Question: I am working with Xamarin Forms creating both Android and iOS application. I have tabbed page - at Android tabbed page is being shown at top and when I have a lot of tabs, not all of them are being shown, but they can be slided in horizontal direction.
At iOS when I have more than 5 tabs, then there is a "more button" created, that I can open and see rest of tabs.
How to delete "more" button when have more than 5 tabs at iOS tabbed page and put slideable tabs (similar to android) ?

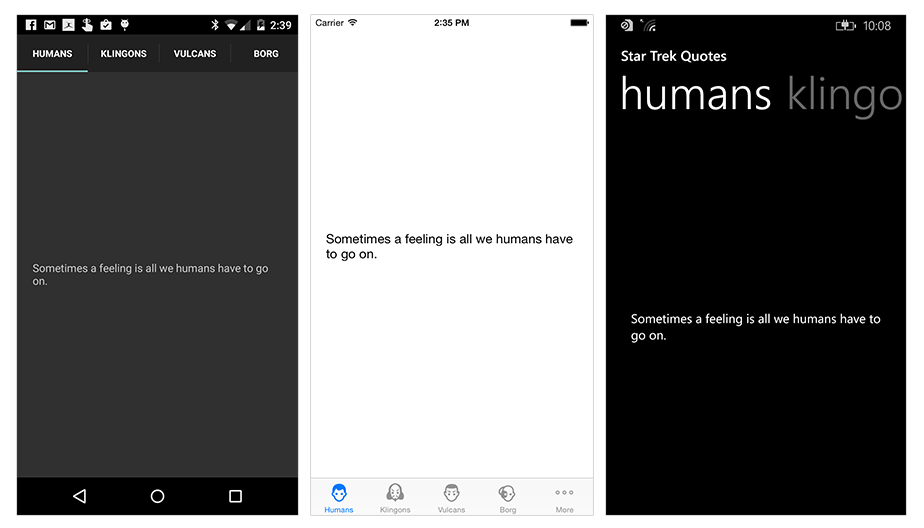
Answer: You can use <URL> from Nuget
in your iOS project AppDelegate.cs file
'''
public override bool FinishedLaunching(UIApplication app, NSDictionary options)
{
global::Xamarin.Forms.Forms.Init();
TopTabbedRenderer.Init(); //add this line
LoadApplication(new App());
return base.FinishedLaunching(app, options);
}
'''
And in your forms
> in xaml
'''
<?xml version="1.0" encoding="utf-8" ?>
<forms:TopTabbedPage
xmlns="http://xamarin.com/schemas/2014/forms"
xmlns:x="http://schemas.microsoft.com/winfx/2009/xaml"
xmlns:local="clr-namespace:App11"
x:Class="App11.MainTabbedPage"
xmlns:forms="clr-namespace:Naxam.Controls.Forms;assembly=Naxam.TopTabbedPage.Forms"
BarBackgroundColor="#2196F3">
<local:Page1 Title="PAGE 1"/>
<local:Page2 Title="PAGE 2"/>
<local:Page3 Title="PAGE 3"/>
<local:Page4 Title="PAGE 4"/>
<local:Page5 Title="PAGE 5"/>
</forms:TopTabbedPage>
'''
> in xaml.cs
'''
using Naxam.Controls.Forms;
namespace TopTabbedPageDemo
{
public partial class MainTabbedPage : TopTabbedPage
{
public MainTabbedPage()
{
InitializeComponent();
}
}
}
'''